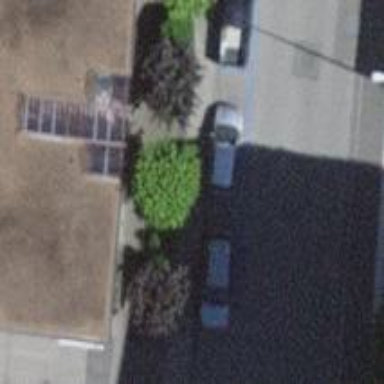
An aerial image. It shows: Commercial building.